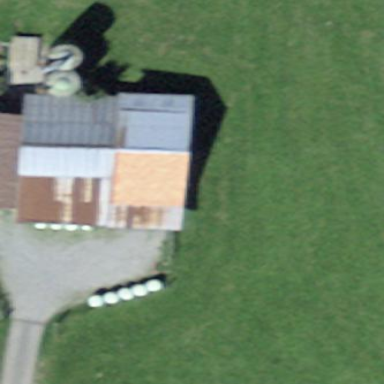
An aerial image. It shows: Rural barn.